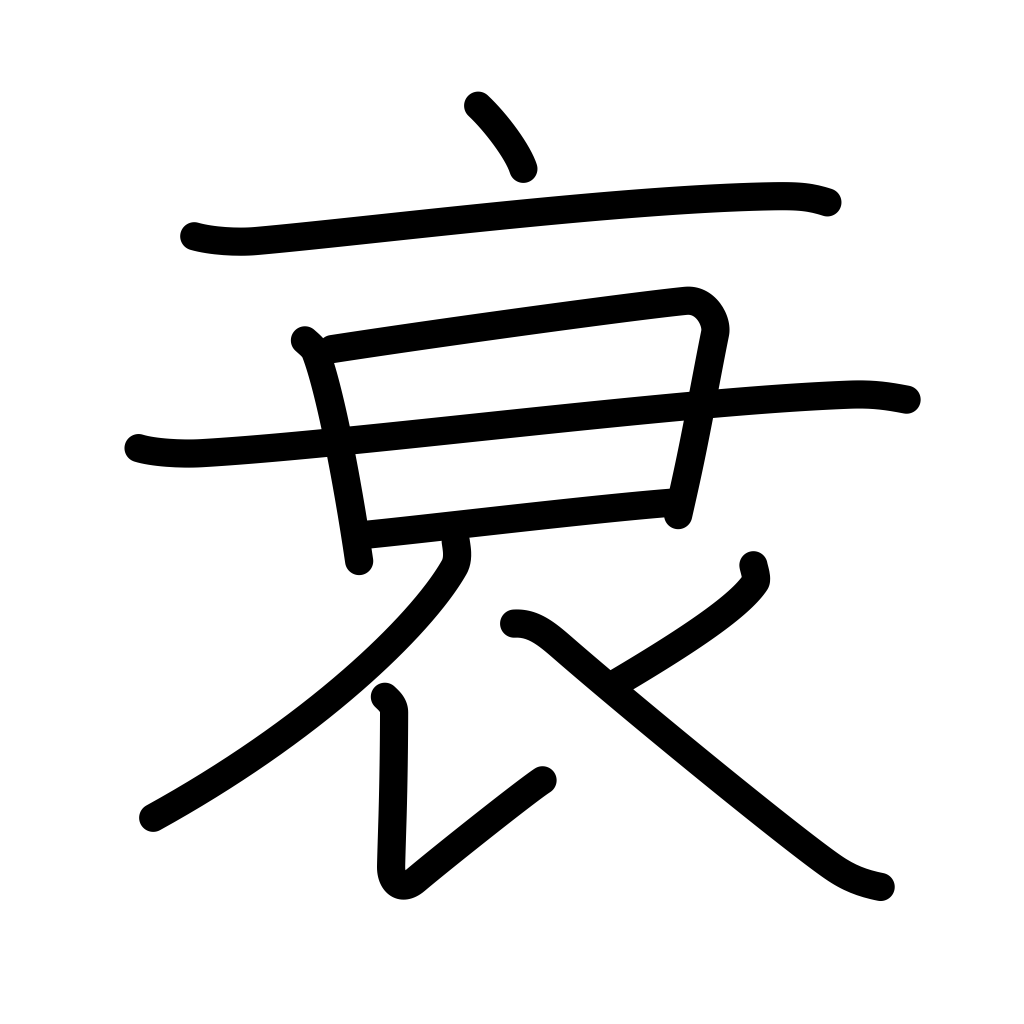
Meaning: decline, wane, weaken